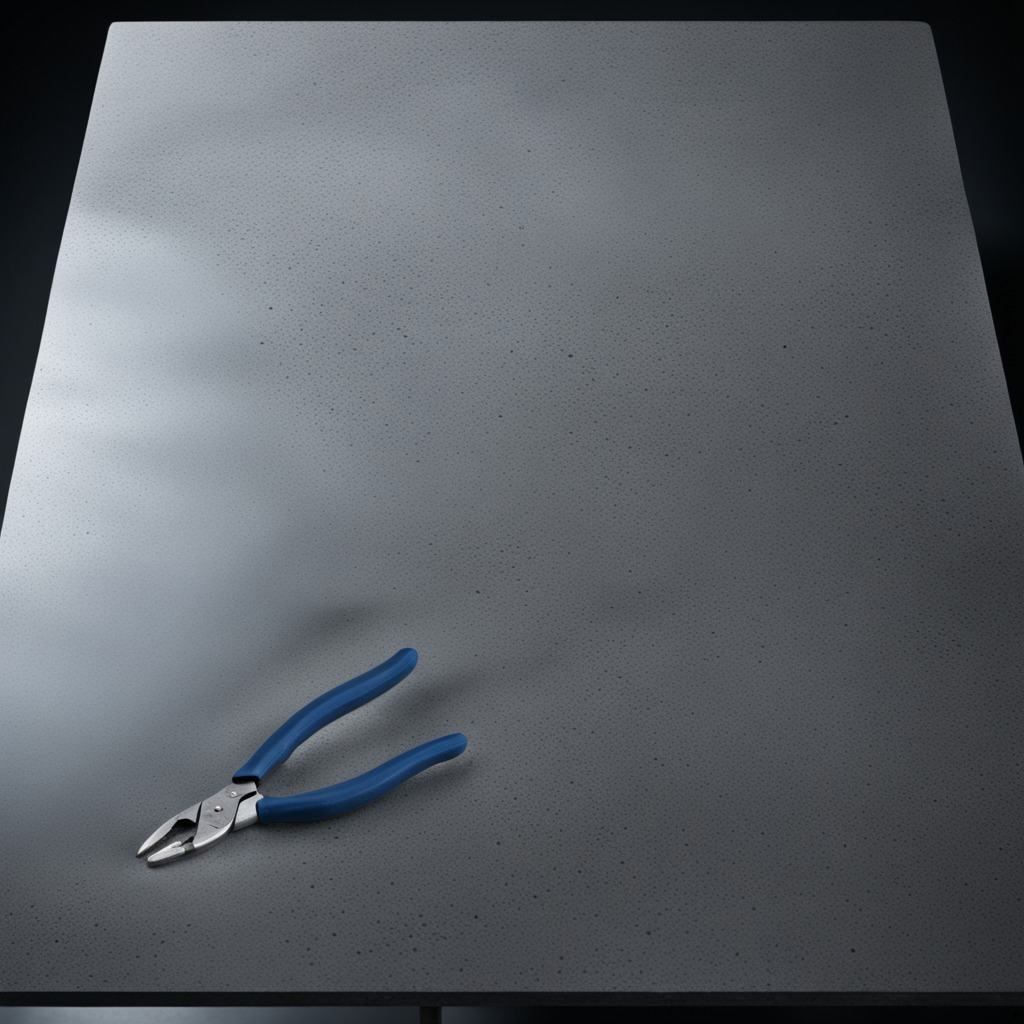
A plier lies on a clean granite table inside a workshop at night.